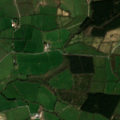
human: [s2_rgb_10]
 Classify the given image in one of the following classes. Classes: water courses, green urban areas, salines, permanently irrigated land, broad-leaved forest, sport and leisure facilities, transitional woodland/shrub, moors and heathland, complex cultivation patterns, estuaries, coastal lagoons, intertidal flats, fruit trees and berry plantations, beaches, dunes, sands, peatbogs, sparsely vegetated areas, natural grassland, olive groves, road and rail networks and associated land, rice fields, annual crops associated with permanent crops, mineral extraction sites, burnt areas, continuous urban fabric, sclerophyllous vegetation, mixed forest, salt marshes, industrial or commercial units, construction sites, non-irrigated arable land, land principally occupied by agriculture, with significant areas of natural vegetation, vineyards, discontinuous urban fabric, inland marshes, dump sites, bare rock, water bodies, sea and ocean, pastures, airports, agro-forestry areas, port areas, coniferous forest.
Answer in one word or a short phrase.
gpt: pastures, coniferous forest, transitional woodland/shrub